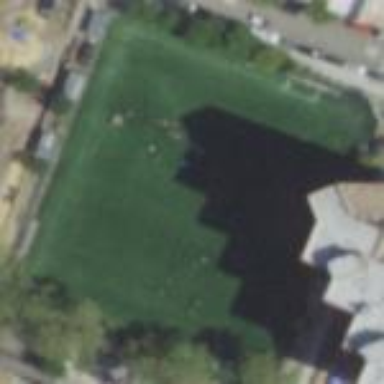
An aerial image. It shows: Soccer pitch with artificial turf designed for leisure and sports activities.